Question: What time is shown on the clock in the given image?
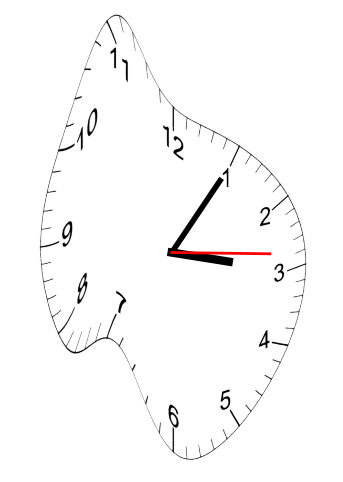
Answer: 03:05:14